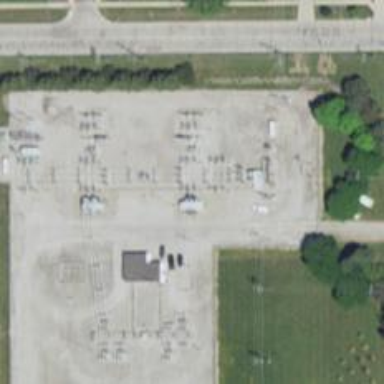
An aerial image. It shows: Switch for power supply.